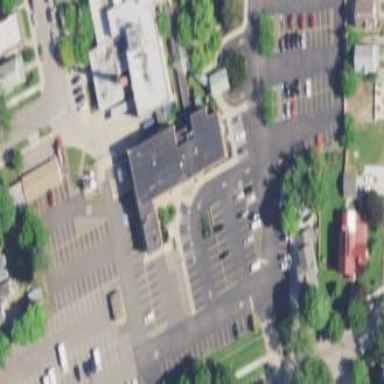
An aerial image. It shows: Parking area with surface.